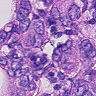
Metastatic tissue present: yes